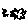
Label: star